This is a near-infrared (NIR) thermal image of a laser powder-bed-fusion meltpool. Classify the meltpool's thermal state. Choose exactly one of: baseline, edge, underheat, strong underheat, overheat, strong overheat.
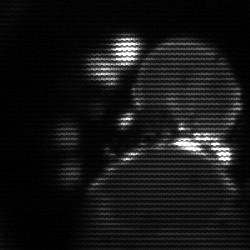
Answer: edge